Field crop: maize
Growth stage: 2
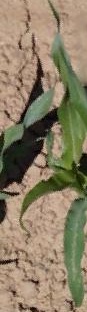
Species: maize